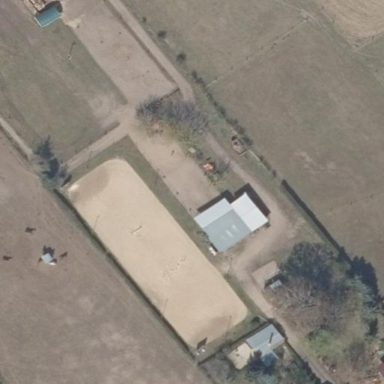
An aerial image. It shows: Farmyard area.